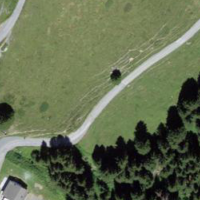
EUNIS habitat code: 24
Species observed at this site:
Vaccinium vitis-idaea
Vaccinium uliginosum